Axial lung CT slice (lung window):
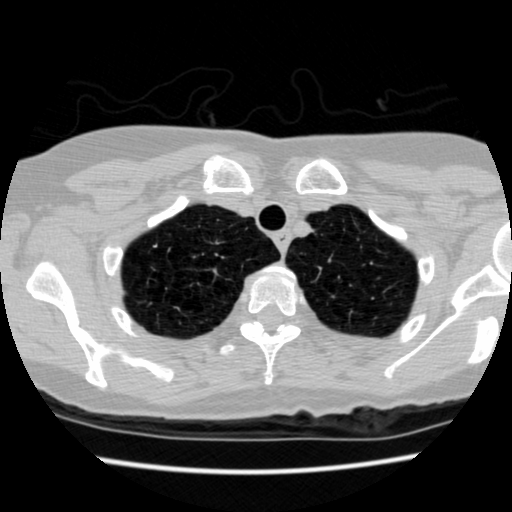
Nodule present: no